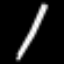
Label: line